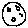
Label: moon